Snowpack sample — Rabbit Ears Pass, Jackson County, Colorado, USA (12/17/25, 1:08 PM MST)
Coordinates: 40.387, -106.625
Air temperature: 34 °F
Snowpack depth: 46 cm
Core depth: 30 cm
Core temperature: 24.8 °F
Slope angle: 6°, slope face: 165°
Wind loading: medium
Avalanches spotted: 0
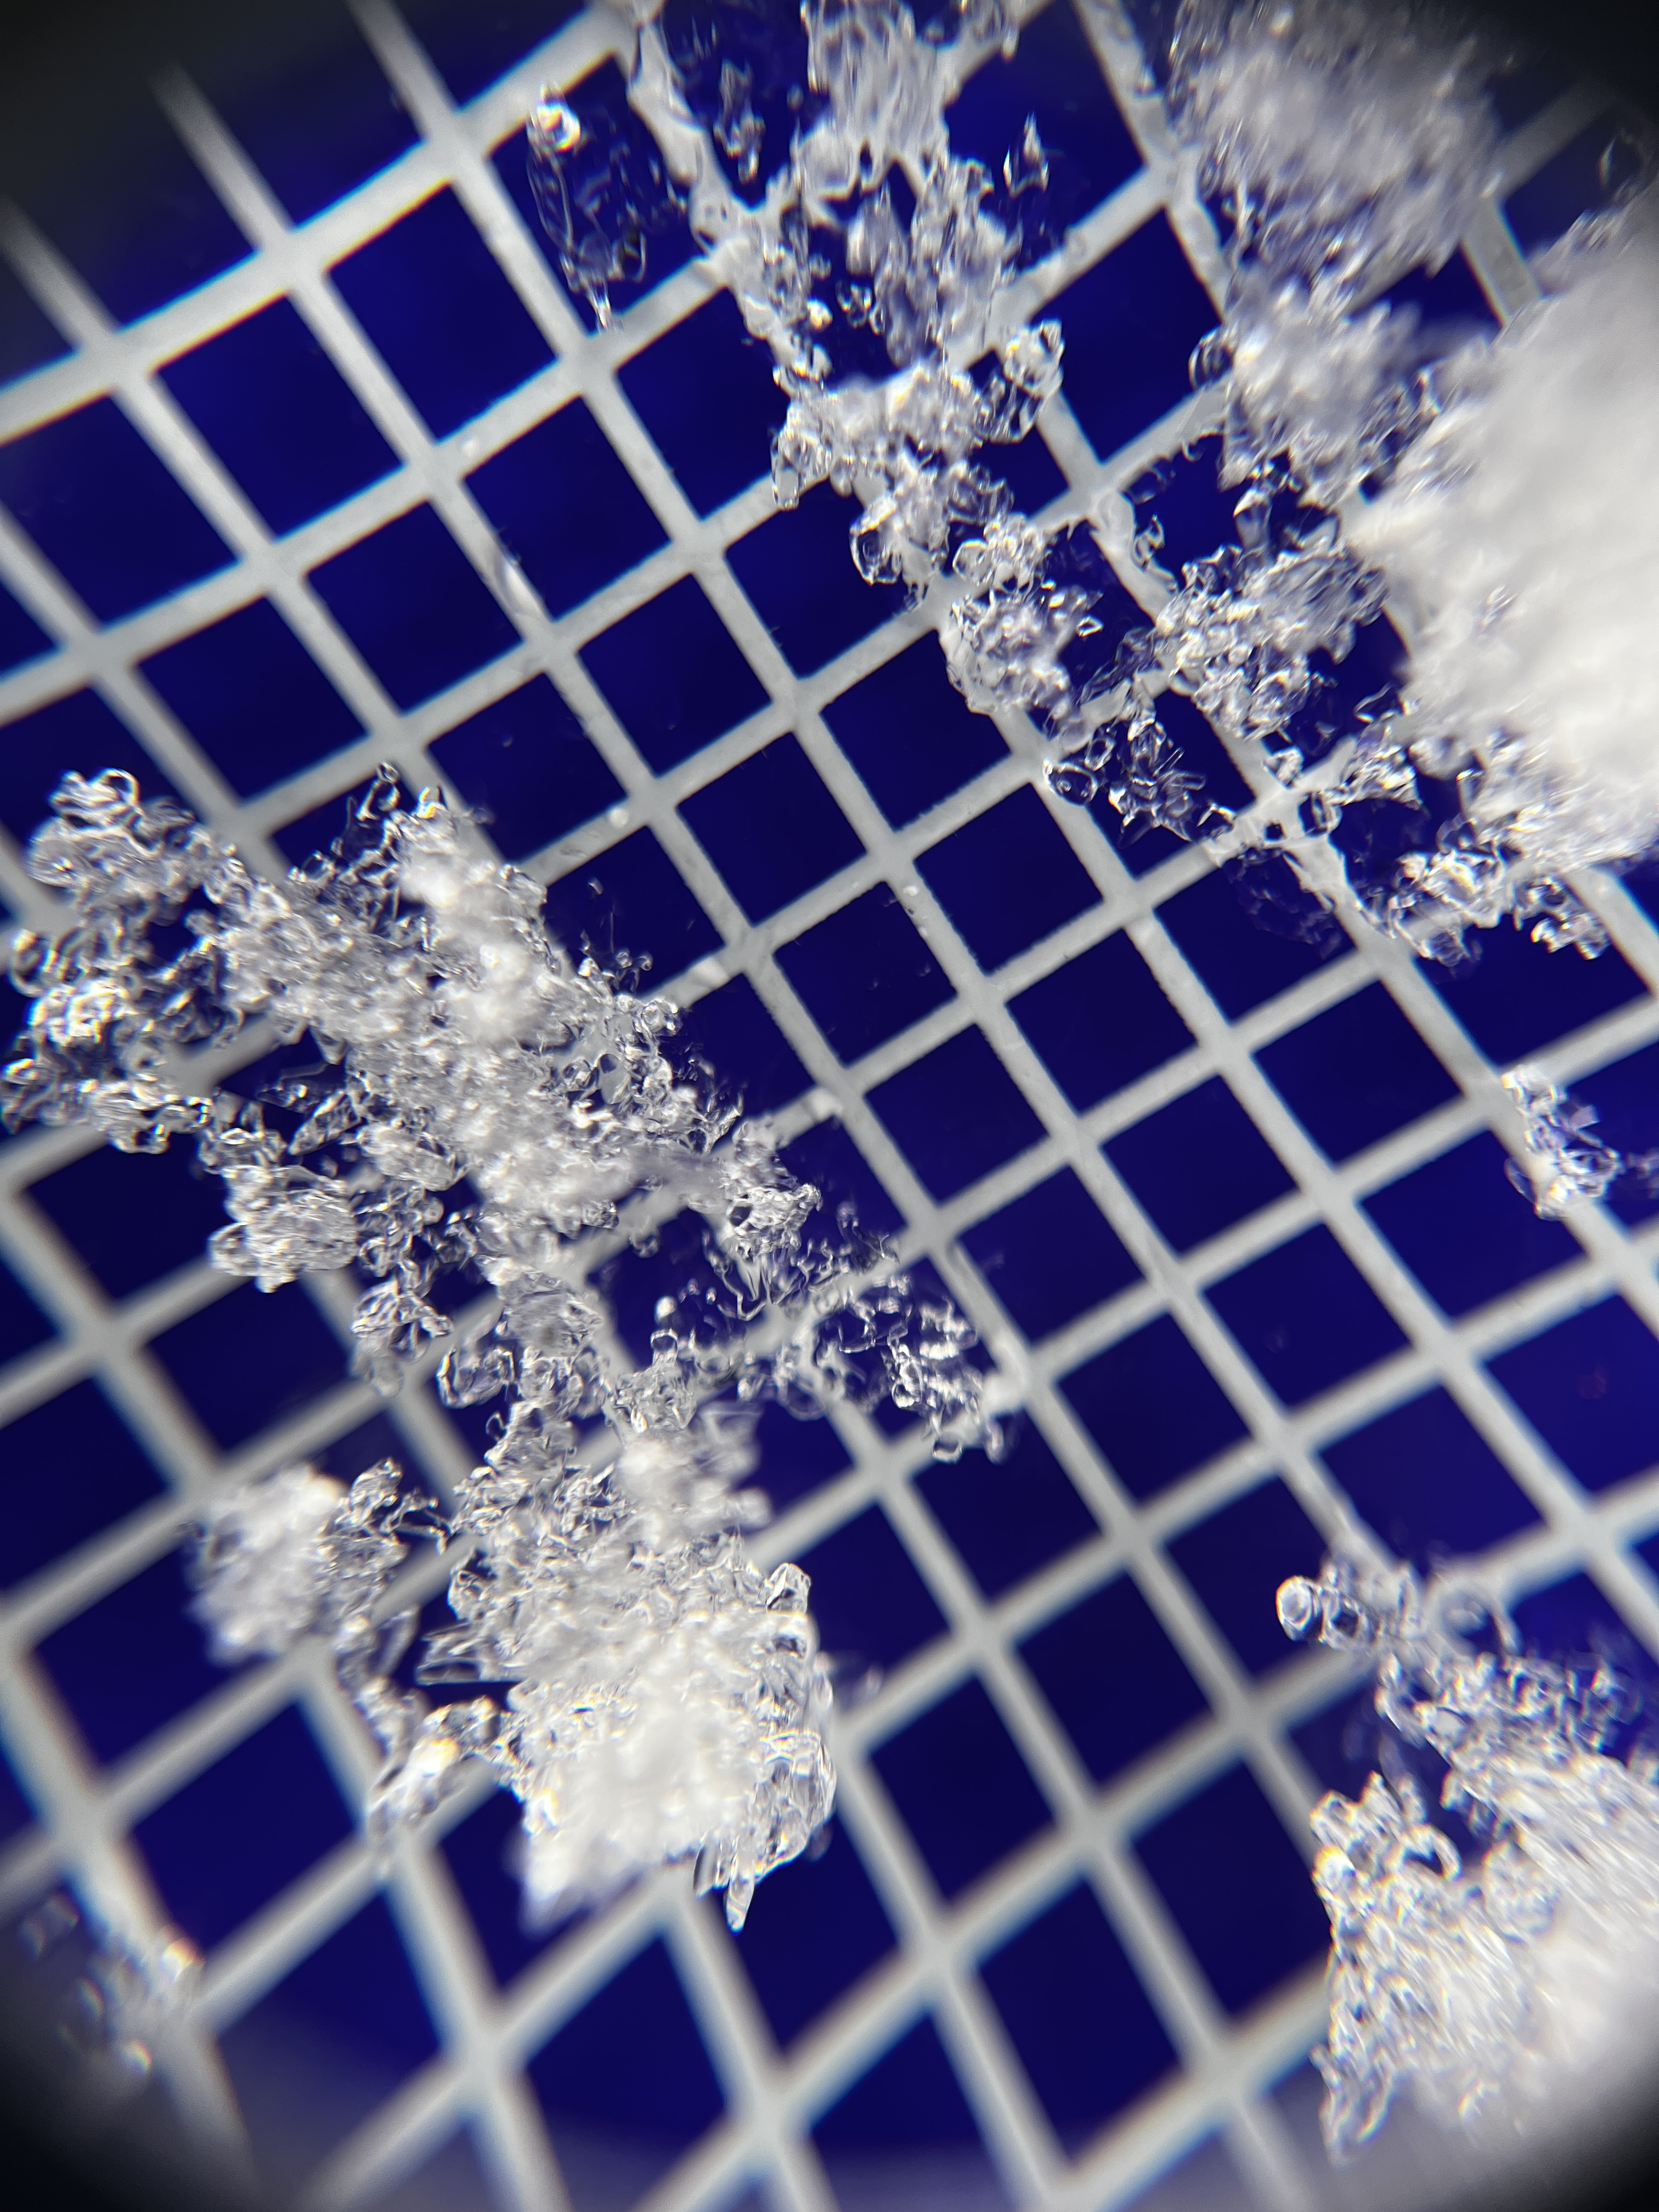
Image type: magnified_profile
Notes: No avalanches spotted nearby, although collected in a meadowy area with minimal risk on this face of the pass.